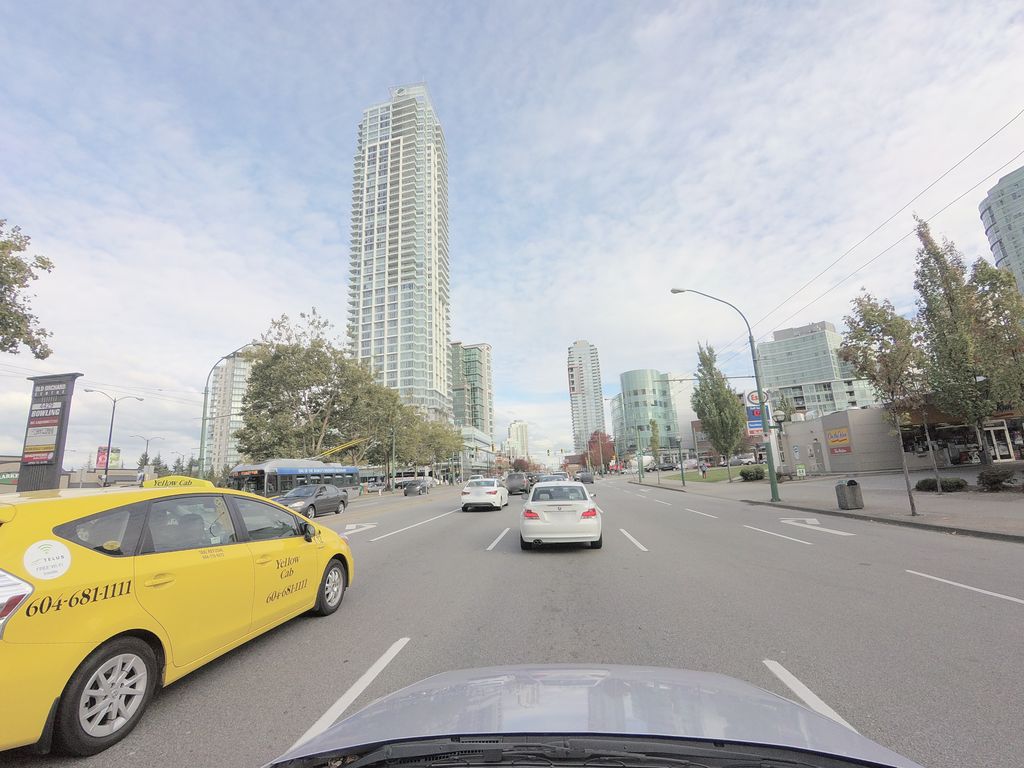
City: vancouver